Field crop: maize
Growth stage: 2
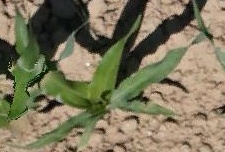
Species: maize